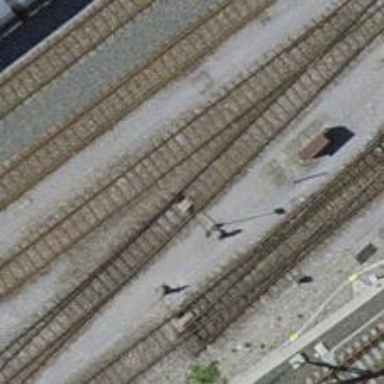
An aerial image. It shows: Single-track electrified railway yard with contact line electrification.